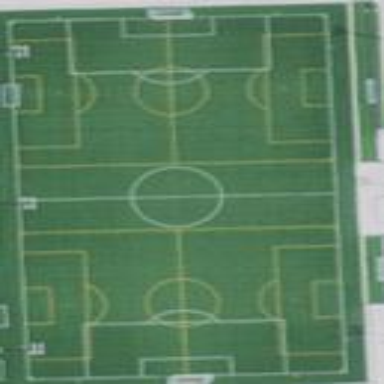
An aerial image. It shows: Soccer pitch for leisure land activities.